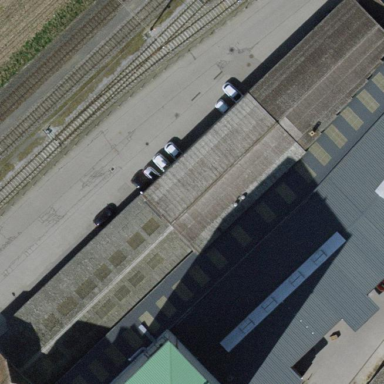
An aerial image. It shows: Industrial building.